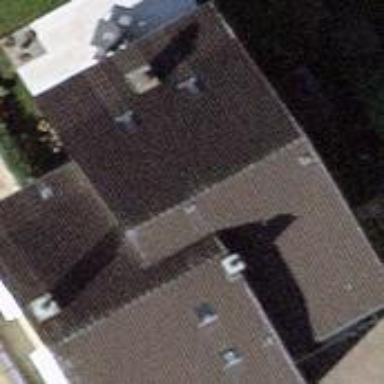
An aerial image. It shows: Terrace building.